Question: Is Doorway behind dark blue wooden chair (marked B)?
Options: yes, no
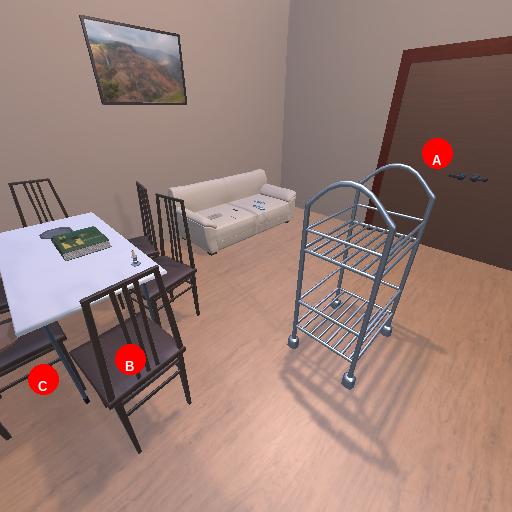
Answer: yes